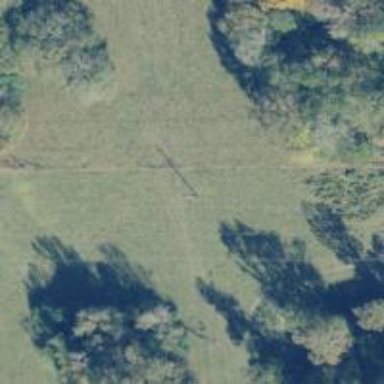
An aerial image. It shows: Power pole.